Question: I am trying to access a variable, and print it out. However, I encounter the 'Vector subscript out of range' error.
I am doing
'''
cout << myStruct->myVector[0].GetCoordinate(0) << endl;
'''
where
'myStruct' points to a structure that contains a vector 'myVector' of points. So I am trying to print out its first coordinate.
---
'''
cout << typeid(myStruct->myVector[0].GetCoordinate(0)).name() << endl;
'''
gives me
'''
float
'''
and
'''
cout << sizeof(myStruct->myVector[0].GetCoordinate(0)) << endl;
'''
gives me
'''
4
'''
---
However, when I directly print its value
'''
cout << myStruct->myVector[0].GetCoordinate(0) << endl;
'''

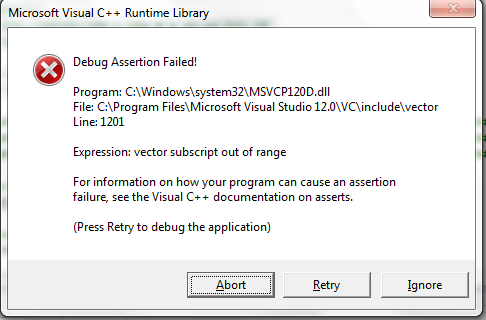
Answer: Your vector is empty. Any index that's not between '0' and '.size()' (excluding the latter) is out of range. Since there is no index between '0' and '0', every index is out of range.
You need to populate your vector first, e.g. use '.resize' or '.push_back'.